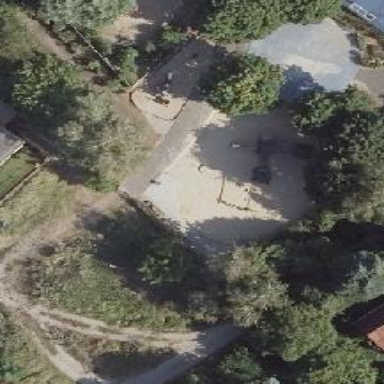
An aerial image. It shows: Playground featuring swings.